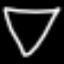
Label: diamond